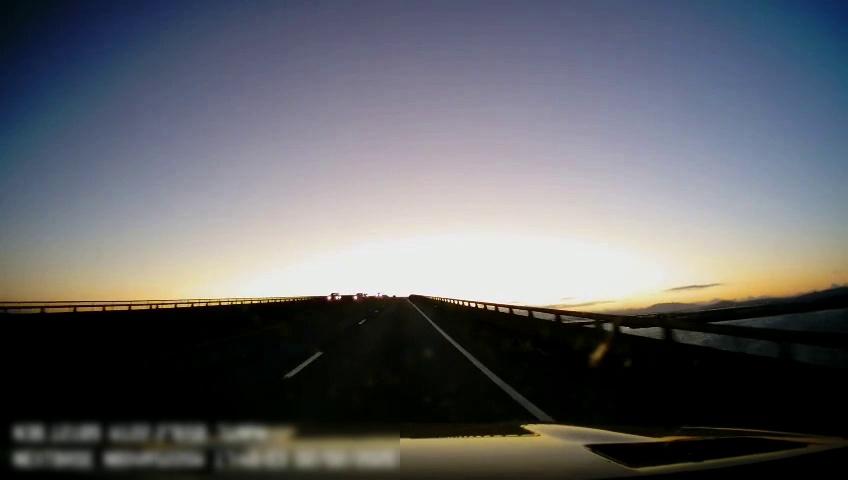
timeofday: Dusk/Dawn/Twilight
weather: Sunny
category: Drivable Space
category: Vehicles | Car
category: Lanes | Current Lane
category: Lanes | Current Lane
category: Lanes | Alternate Lane